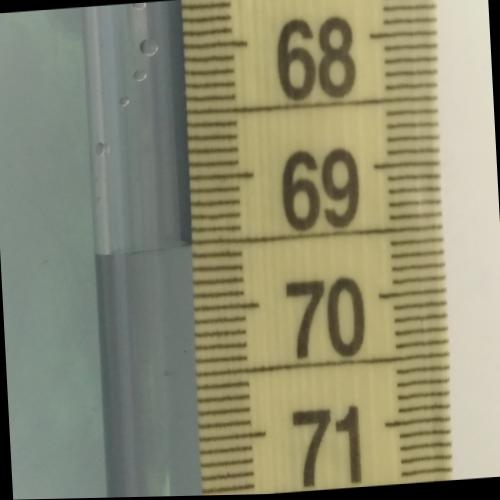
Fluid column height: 69.5 cm